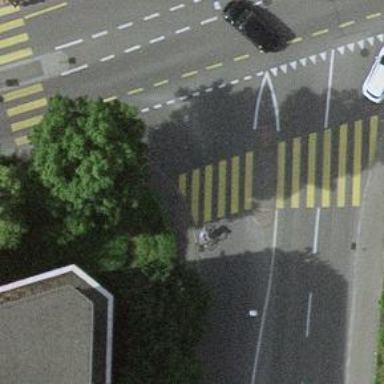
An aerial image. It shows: Kerb barrier.